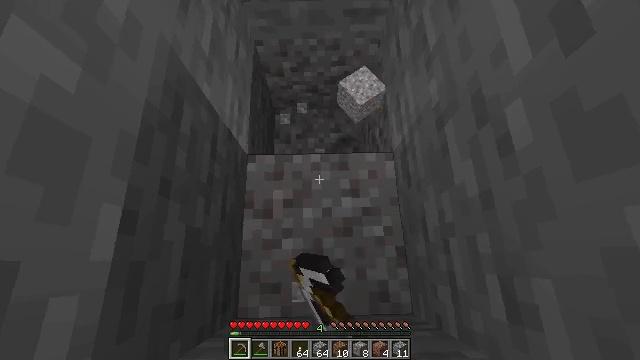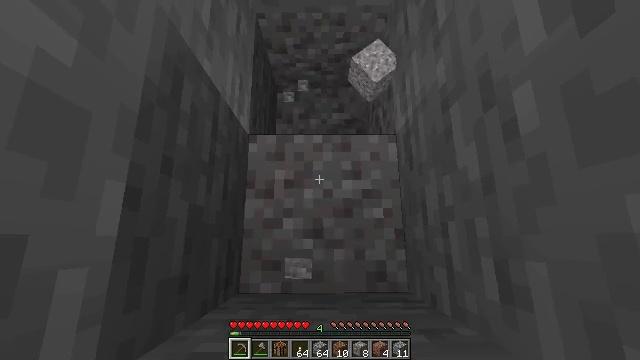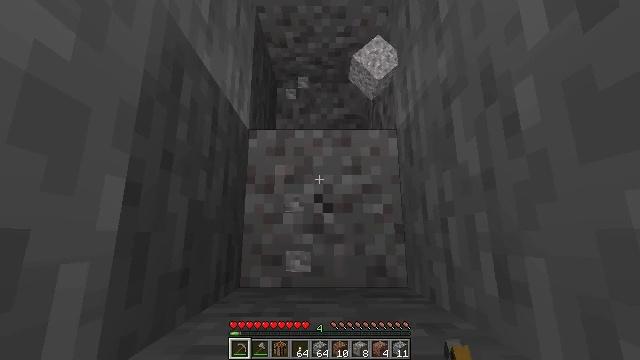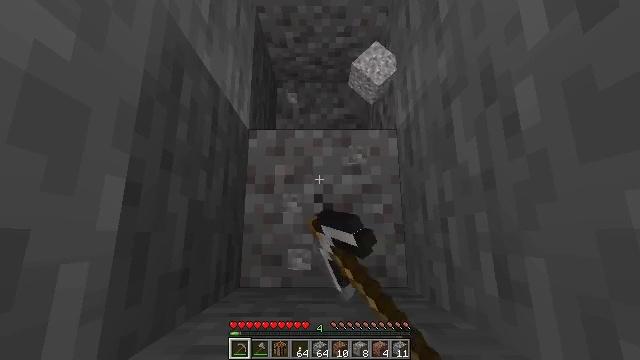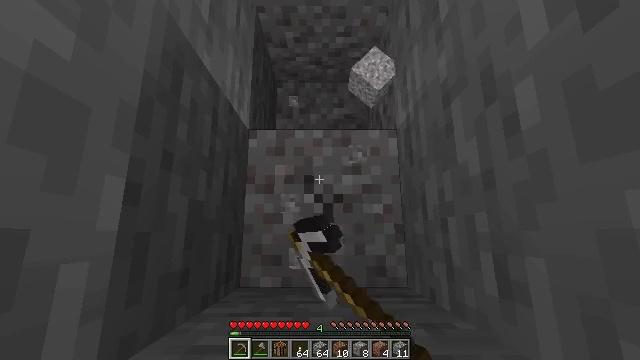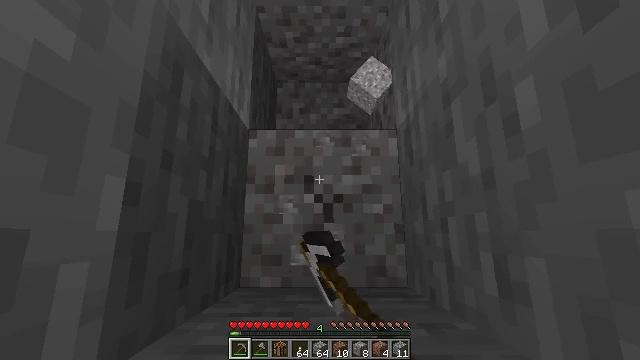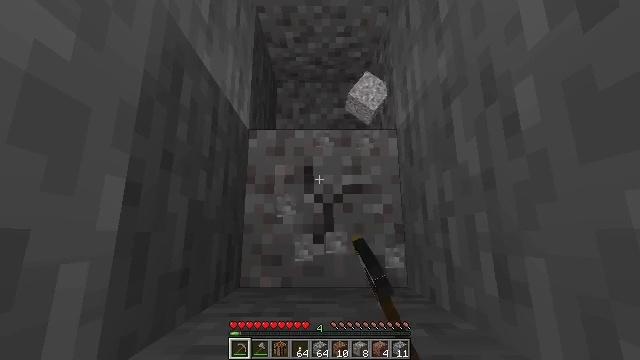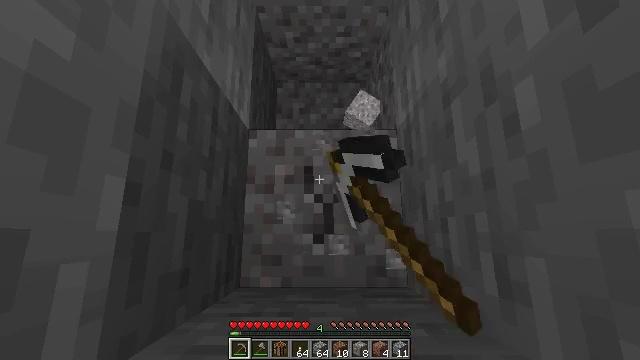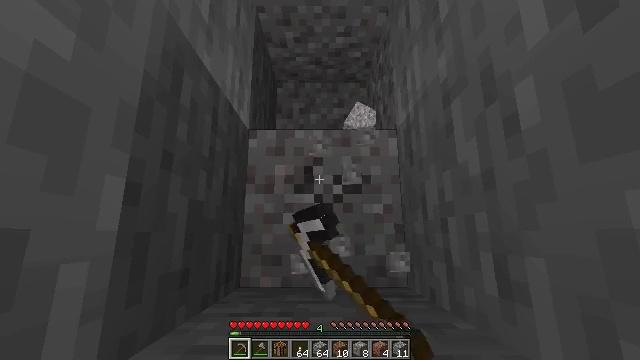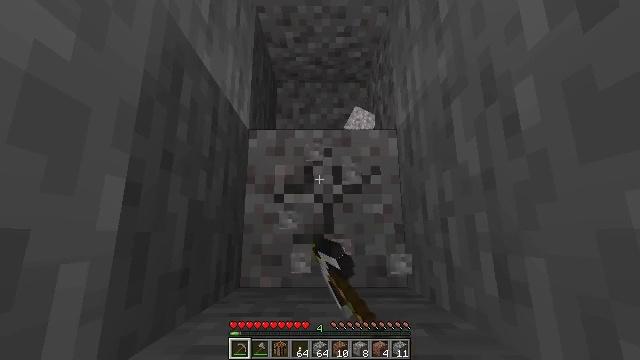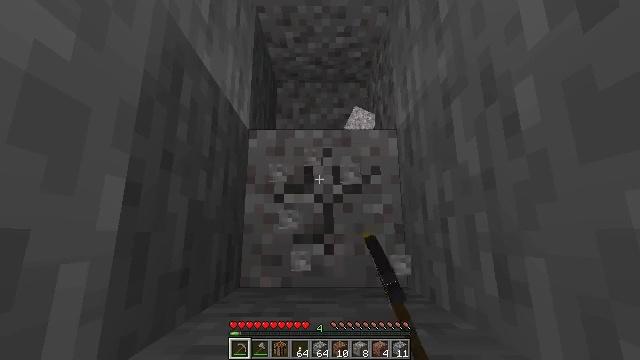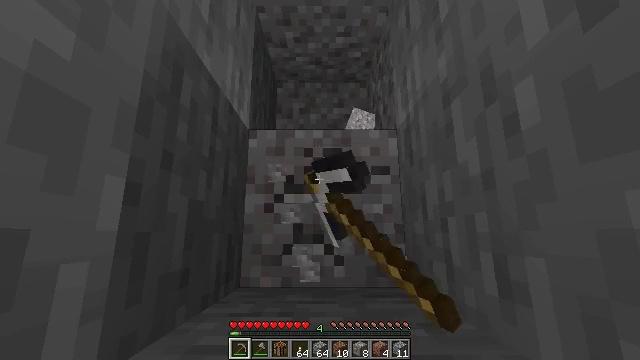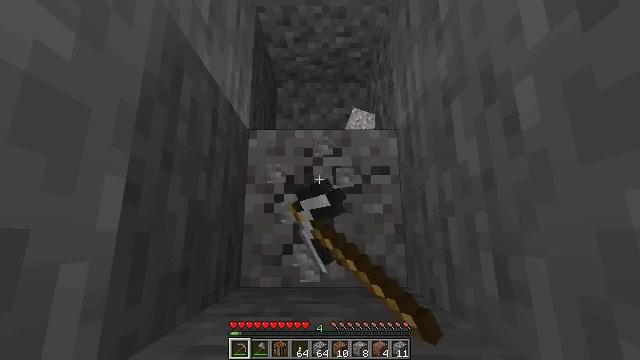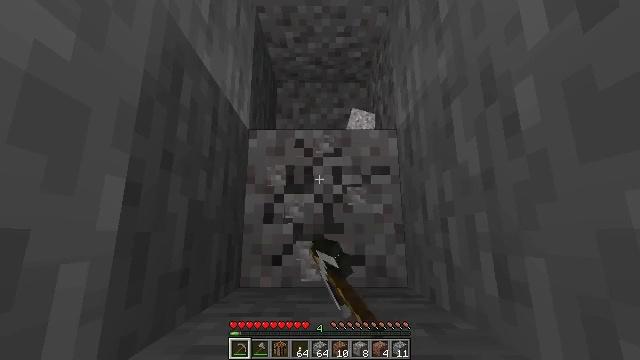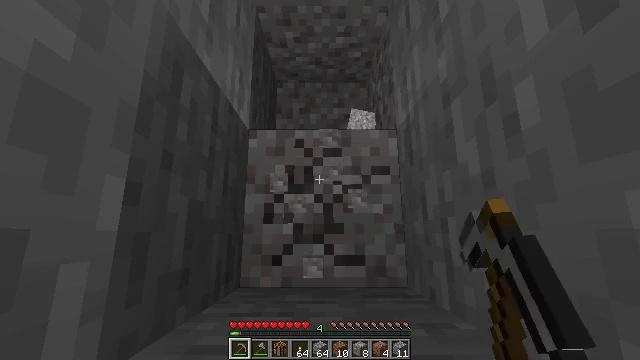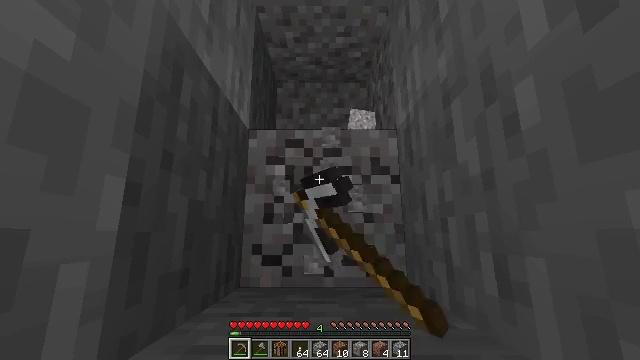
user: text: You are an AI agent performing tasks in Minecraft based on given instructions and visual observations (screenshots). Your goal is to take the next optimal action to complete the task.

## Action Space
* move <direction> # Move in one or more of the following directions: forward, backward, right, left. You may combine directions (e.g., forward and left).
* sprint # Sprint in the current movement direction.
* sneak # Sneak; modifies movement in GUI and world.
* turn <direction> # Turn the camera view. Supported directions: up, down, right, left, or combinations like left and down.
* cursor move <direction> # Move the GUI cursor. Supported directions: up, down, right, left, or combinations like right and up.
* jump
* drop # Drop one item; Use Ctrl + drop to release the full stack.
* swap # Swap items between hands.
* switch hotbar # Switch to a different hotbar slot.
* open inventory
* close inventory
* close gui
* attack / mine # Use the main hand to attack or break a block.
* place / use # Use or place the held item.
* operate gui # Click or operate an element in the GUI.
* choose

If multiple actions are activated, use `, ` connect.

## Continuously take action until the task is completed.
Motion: motion action
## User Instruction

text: Mine gravel from the ground.
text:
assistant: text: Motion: turn left and down, attack / mine
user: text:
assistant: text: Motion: turn down, attack / mine
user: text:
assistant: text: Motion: attack / mine
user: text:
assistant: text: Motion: attack / mine
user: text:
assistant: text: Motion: attack / mine
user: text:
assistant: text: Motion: attack / mine
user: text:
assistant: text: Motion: attack / mine
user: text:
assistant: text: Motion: attack / mine
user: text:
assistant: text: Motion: attack / mine
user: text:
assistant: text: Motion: attack / mine
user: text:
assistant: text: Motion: attack / mine
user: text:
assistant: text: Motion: attack / mine
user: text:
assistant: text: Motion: attack / mine
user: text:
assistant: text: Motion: attack / mine
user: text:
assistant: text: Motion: attack / mine
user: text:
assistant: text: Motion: attack / mine
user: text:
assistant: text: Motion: attack / mine
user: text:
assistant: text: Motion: attack / mine
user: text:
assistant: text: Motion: attack / mine
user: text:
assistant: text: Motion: attack / mine
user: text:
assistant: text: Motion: attack / mine
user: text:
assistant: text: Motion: turn right and up, attack / mine
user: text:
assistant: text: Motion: turn right and up, attack / mine
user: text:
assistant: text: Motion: turn up, attack / mine
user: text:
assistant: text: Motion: turn up, attack / mine
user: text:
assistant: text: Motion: turn up, attack / mine
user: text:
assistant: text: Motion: turn up, attack / mine
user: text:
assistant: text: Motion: attack / mine
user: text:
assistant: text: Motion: attack / mine
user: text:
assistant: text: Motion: attack / mine